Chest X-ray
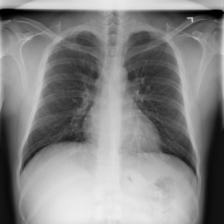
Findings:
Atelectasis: negative
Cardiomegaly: negative
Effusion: negative
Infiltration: negative
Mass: negative
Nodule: negative
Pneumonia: negative
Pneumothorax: negative
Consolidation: negative
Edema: negative
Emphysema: negative
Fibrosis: negative
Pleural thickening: negative
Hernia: negative